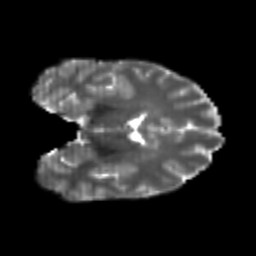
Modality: T2w
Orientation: coronal
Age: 22
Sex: male
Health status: healthy
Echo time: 0.074 s